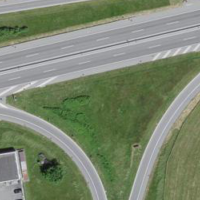
EUNIS habitat code: 57
Species observed at this site:
Milvus migrans